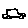
Label: car